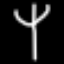
Label: fork